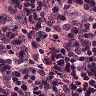
Metastatic tissue present: no